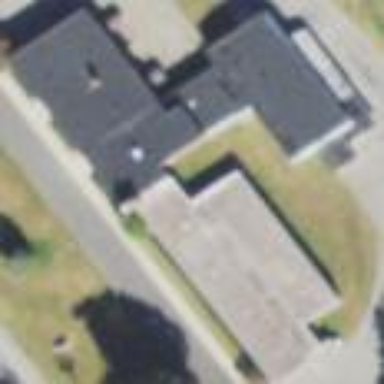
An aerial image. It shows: School building.